Question: I am new to python and am currently playing around with mathplotlib. Below is my code for the plot, shown on the bottom figure.
'''
import matplotlib.pyplot as plt
f = plt.figure(figsize=(15, 15))
ax1 = f.add_axes([0.1, 0.5, 0.8, 0.5],
xticklabels=[])
ax2 = f.add_axes([0.1, 0.4, 0.8, 0.1])
ax1.plot(particles[0, :, 0])
ax1.plot(particles[1, :, 0])
ax2.plot(distances[:])
# Prettifying the plot
plt.xlabel("t", fontsize=25)
plt.tick_params( # modifying plot ticks
axis='x',
labelsize=20)
plt.ylabel("x", fontsize=25)
plt.tick_params( # modifying plot ticks
axis='y',
labelsize=20)
# Plot title
plt.title('Harmonic oscillator in ' + str(dim) + 'D with ' + str(num_step) + ' timesteps', fontsize=30)
# Saving the plot
#plt.savefig("results/2D_dif.png")
'''

The two graphs have the dimensions and positions as I wish, but as you can see, the labels and the title are off. I wish to have the same label style, as was applied to the bottom plot, with the y-label of the upper plot reading "x", and the title "Harmonic oscillator ..." being on top of the first graph.
I thank you kindly for your help!
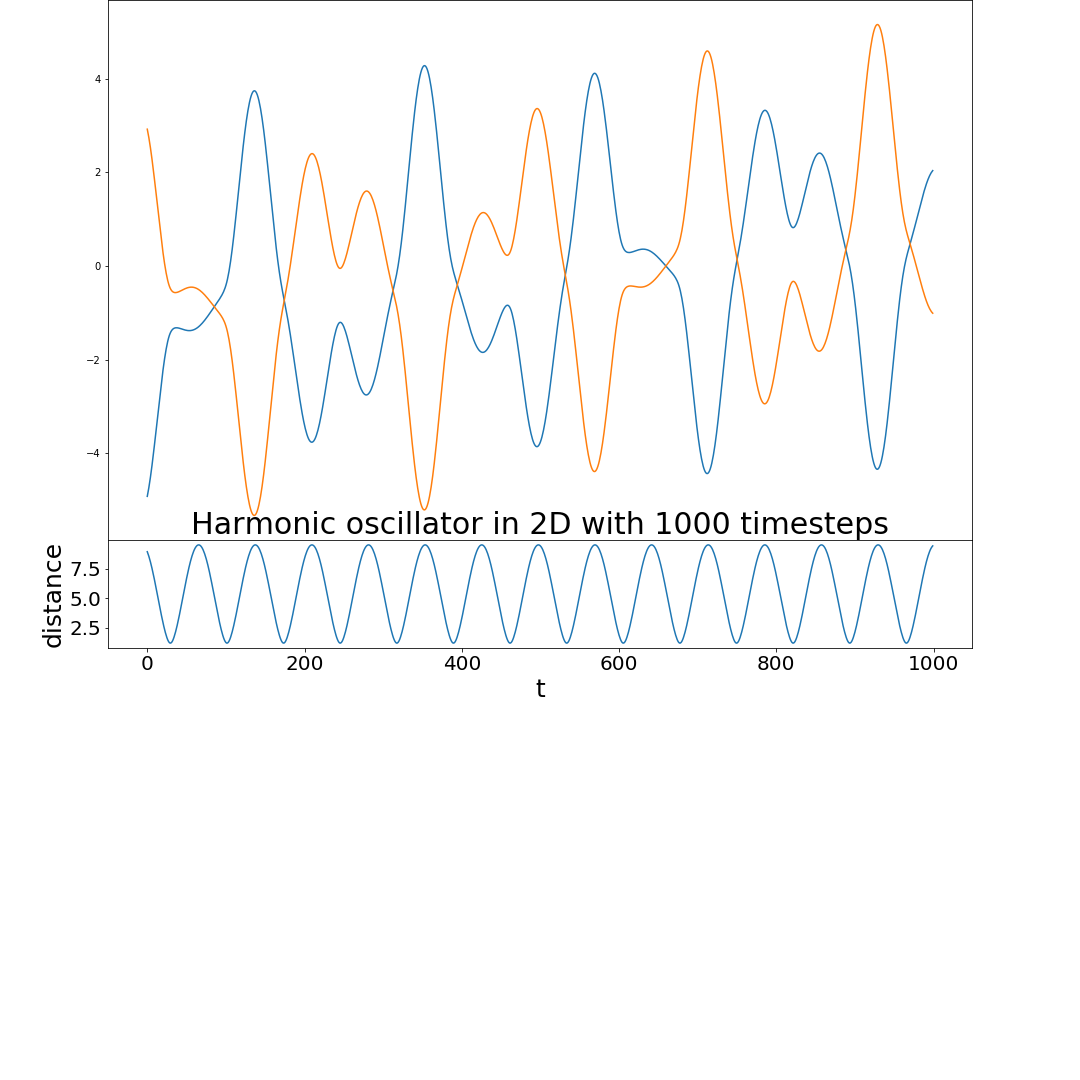
Answer: Here 'plt' is acting on the most recently created axes instance ('ax2' in this case). This is why the fonts haven't changed for 'ax1'!
So, to get what you want you need to explicitly act on both 'ax1' and 'ax2'. Something like the following should do the trick:
'''
for ax in ax1, ax2:
# Prettifying the plot
ax.set_xlabel("t", fontsize=25)
ax.tick_params( # modifying plot ticks
axis='x',
labelsize=20)
ax.set_ylabel("x", fontsize=25)
ax.tick_params( # modifying plot ticks
axis='y',
labelsize=20)
# Plot title
ax.set_title('Harmonic oscillator in ' + str(dim) + 'D with ' + str(num_step) + ' timesteps', fontsize=30)
'''